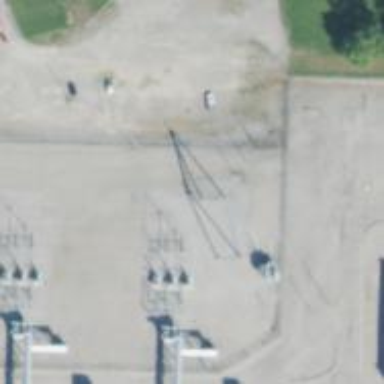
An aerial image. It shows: Triple tower power pole.